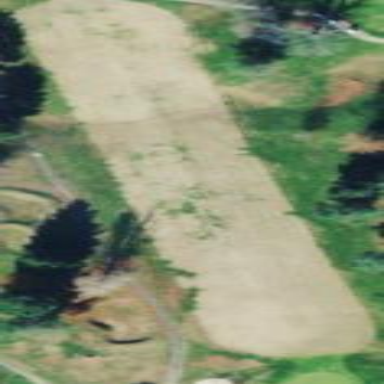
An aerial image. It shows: Golf fairway in the image.